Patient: sex M, age 50
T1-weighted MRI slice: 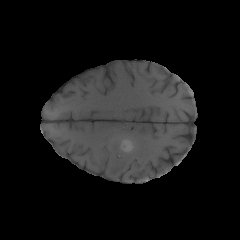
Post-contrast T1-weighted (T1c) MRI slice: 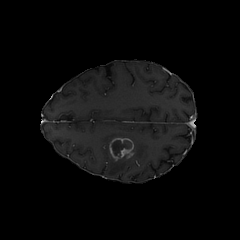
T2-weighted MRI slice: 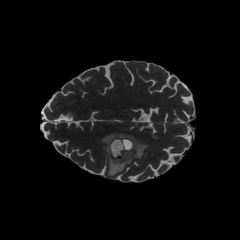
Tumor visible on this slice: yes
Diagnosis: Glioblastoma, IDH-wildtype
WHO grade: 4